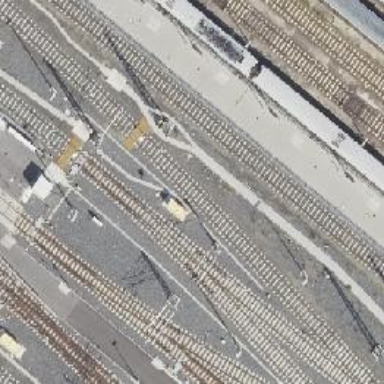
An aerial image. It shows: Railway signal.